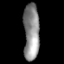
Tissue: lung
Cell type: Epithelial cells
Senescence score: 0.2343
Nuclear area (px): 873
Mean DAPI intensity: 140.75